Aerial crown-view tile of a tropical tree (Barro Colorado Island, Panama), acquired 20250512:
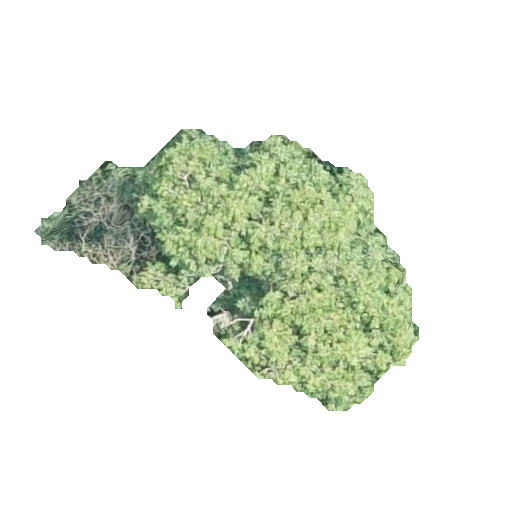
Species: Guarea guidonia
GBIF accepted scientific name: Guarea guidonia
Crown area: 87.061 m²